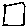
Label: square